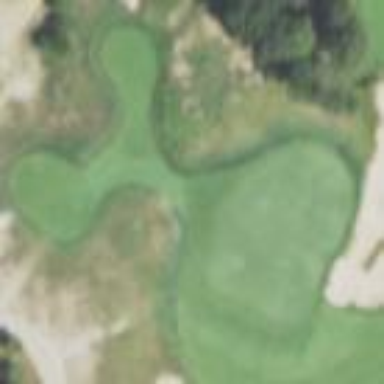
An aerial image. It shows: Rough area on grassy golf course.